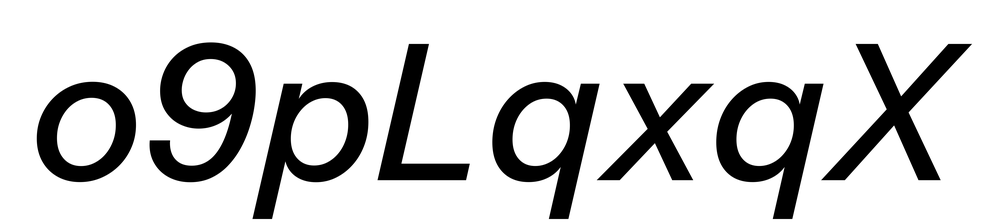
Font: InstrumentSans-Italic_Medium_Italic